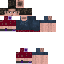
A male human skin with medium skin, wearing brown long hair dressed in a blue tshirt and red shorts, featuring a closed mouth.